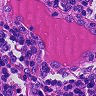
Metastatic tissue present: no